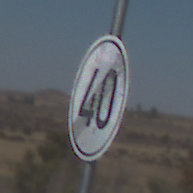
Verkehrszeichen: EndeGeschwindigkeit40
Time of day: Midday
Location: Outdoor (Nature)
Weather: Clear
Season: NotSpecified
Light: Natural